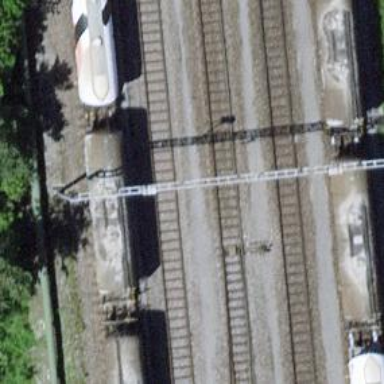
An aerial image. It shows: Railway switch.